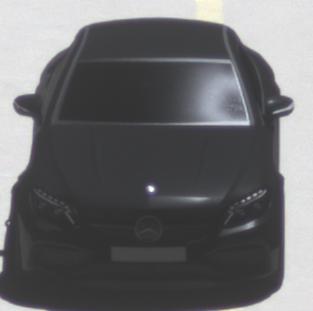
Make: Mercedes-Benz
Model: C 43 AMG
Detailed model: C-Class (205) AMG Limousine
Model produced from: 2016/10
Model produced until: 2018/04
Doors: 4
Color: black
Road condition: dry road
Daytime: midday
Contrast: high contrast